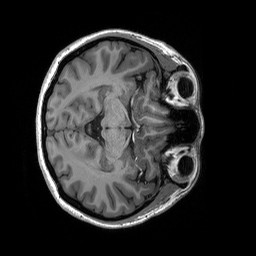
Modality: T1w
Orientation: axial
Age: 25
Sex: female
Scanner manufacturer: siemens
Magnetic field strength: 3 T
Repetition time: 2.53 s
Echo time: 0.00227 s